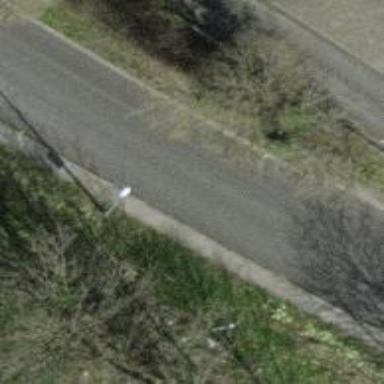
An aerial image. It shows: Secondary road with asphalt surface.